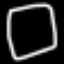
Label: square